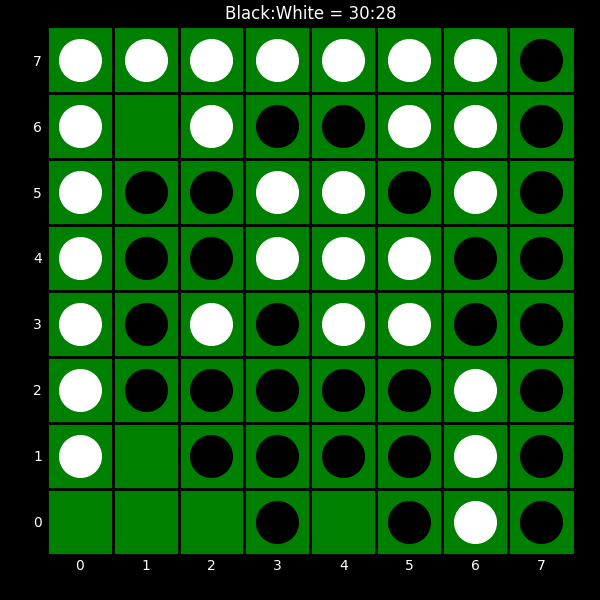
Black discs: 30
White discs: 28